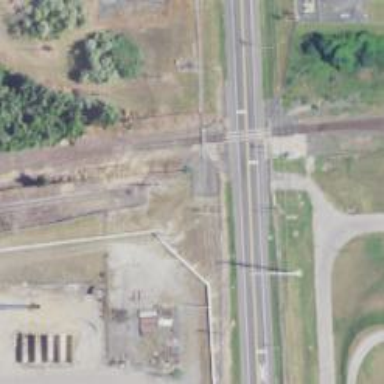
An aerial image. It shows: Railway spur service.